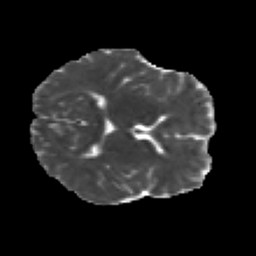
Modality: MD
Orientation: axial
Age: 21
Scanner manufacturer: siemens
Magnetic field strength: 3 T
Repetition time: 2.2 s
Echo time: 0.084 s